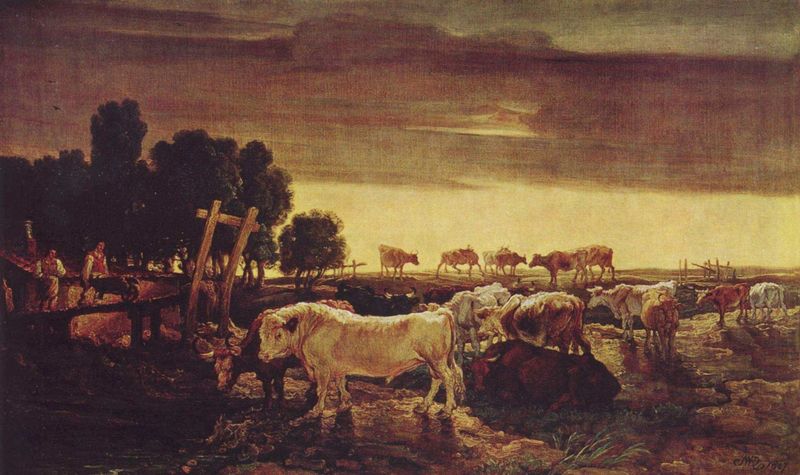
Titel: Regent's Park, Viehherde
Künstler: James Ward
Standort: London
Institution: Tate Gallery
Schlagwörter: baum, dunkel, felsen, gemälde, himmel, mann, schatten, schlaf, wasser, weiß, wolken, bäume, fluss, gelb, grün, landschaft, menschen, abend, braun, grau, hell, holz, licht, männer, schwarz, ölbild, gras, haus, rot, tier, tiere, wiese, wolke, zaun, leute, trinken, mensch, stehen, stein, steine, holland, horn, bach, dämmerung, ebene, erde, feld, gräser, horizont, kühe, natur, pfähle, sonnenaufgang, weide, brücke, büsche, gatter, gebüsch, hütte, sonne, sträucher, boden, land, realismus, personen, pflanzen, rosa, wald, arbeit, bauern, genre, karren, kinder, schiff, liegen, abends, acker, feldarbeit, sonnenuntergang, tag, herde, kuh, rind, zäune, idylle, schubkarre, schubkarren, steg, untergang, men, people, white, black, dark, figures, gold, painting, yellow, woken, brown, stimmung, wooden, abendrot, bauer, truhe, rinder, pfahl, fütterung, geschirr, abendhimmel, mondschein, bullen, profile, kreuze, baumgruppe, wood, cloud, clouds, food, karg, man, sky, tree, field, landscape, nature, peasant, horizon, trees, kühl, landwirtschaft, tränke, atmosphäre, hörner, grass, light, dusk, night, grund, gegenlicht, bulle, ochse, ochsen, pflug, pflügen, stier, hirten, realism, animals, ciel, paysage, pen, paysan, fence, meadow, human, campagne, champ, matsch, ears, mist, millet, cattle, cow, cows, farm, farmer, wagon, vache, coucher de soleil, soir, sunset, bull, horns, hooves, sheep, taureau, dawn, sunrise, graze, wide, work, farmers, humans, tan, shepherds, himmeöl, weeds, champs, heads, zucht, agrar, hay, sepia, vista, countryside, pfähl, farming, tagewerk, abendlich, wildlife, plow, albert cuyp, kuhbild, boden#, #braun, bulls, meat, ranch, tails, boeuf, barrage, steer, härde, farmland, cattle at sunset, vening, enening, yellow tone, longhorn, hillock, les vaches, pastoral snset, agrarian peace, bulls and cows, genre malerei, 1700